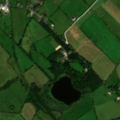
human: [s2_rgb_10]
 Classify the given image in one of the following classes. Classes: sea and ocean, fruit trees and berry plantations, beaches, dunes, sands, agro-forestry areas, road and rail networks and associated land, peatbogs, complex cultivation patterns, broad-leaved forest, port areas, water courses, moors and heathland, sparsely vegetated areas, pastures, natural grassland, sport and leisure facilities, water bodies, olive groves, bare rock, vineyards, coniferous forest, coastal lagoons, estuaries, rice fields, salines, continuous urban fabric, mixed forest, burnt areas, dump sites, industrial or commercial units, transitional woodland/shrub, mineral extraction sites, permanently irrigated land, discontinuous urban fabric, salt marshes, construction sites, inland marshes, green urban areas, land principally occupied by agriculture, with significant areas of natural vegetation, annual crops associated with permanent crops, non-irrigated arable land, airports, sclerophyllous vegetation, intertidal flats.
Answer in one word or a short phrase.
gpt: pastures